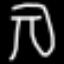
Label: pants